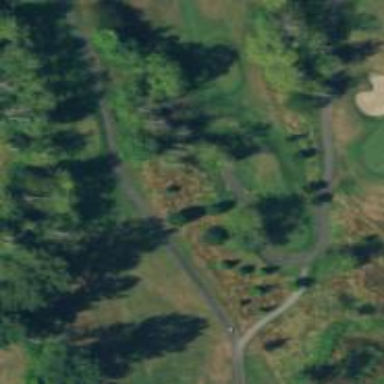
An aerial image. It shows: Footway that resembles golf path.